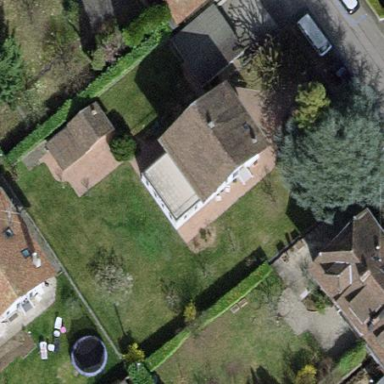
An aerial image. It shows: Garden surrounded by fence.